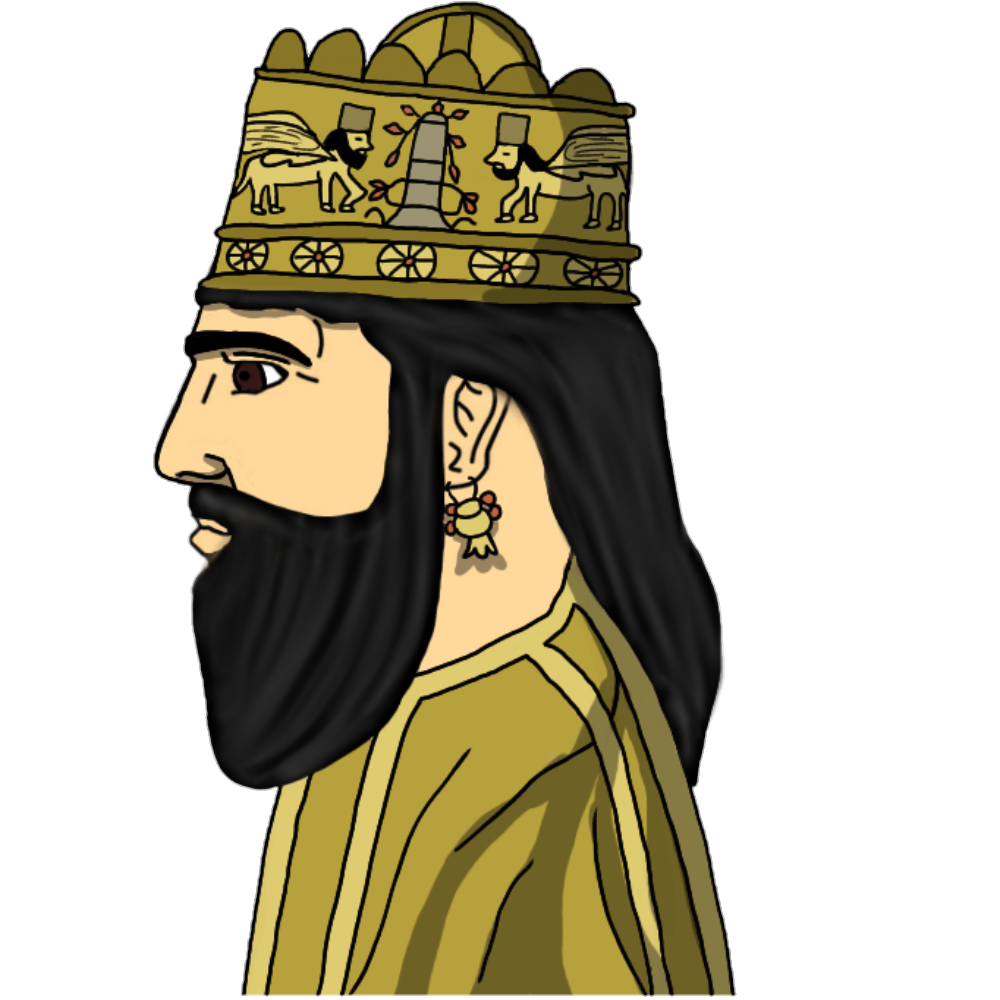
Label: 4_Yes_Chad